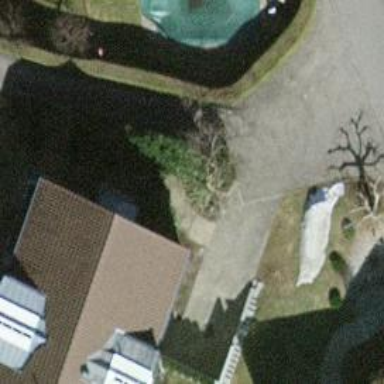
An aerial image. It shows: Alleyway designated as service road.